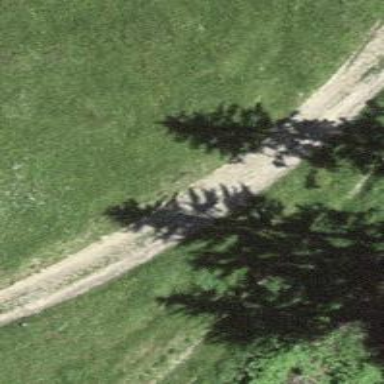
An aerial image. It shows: Track road with grade3 tracktype.